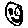
Label: smiley face